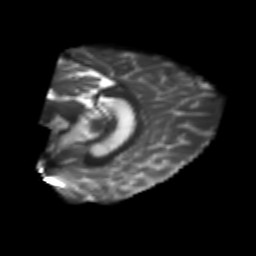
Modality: T2w
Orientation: sagittal
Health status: healthy
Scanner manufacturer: philips
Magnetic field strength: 3 T
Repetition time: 6.964 s
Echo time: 0.092 s